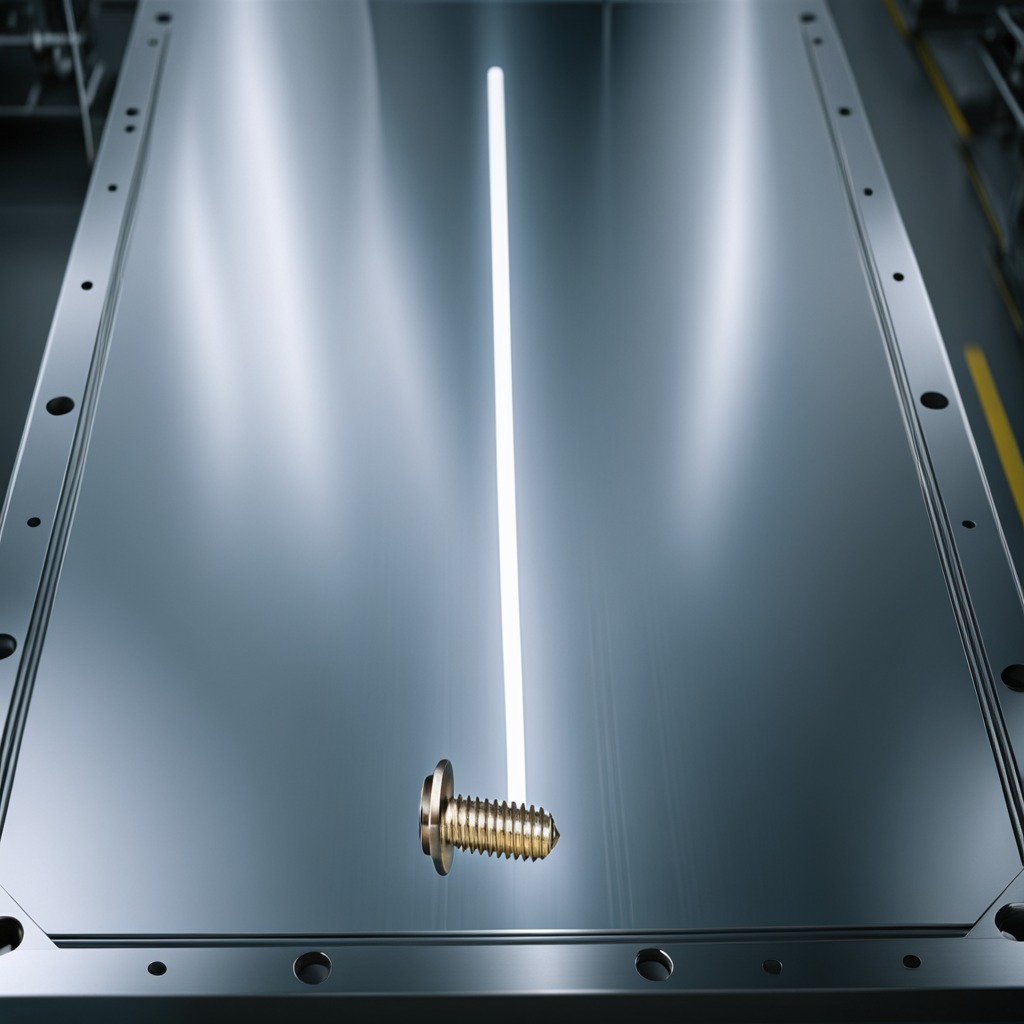
A metal screw is lying on the metal table in a machine shop under fluorescent lights.